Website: bh-photo
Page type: customer-info-address
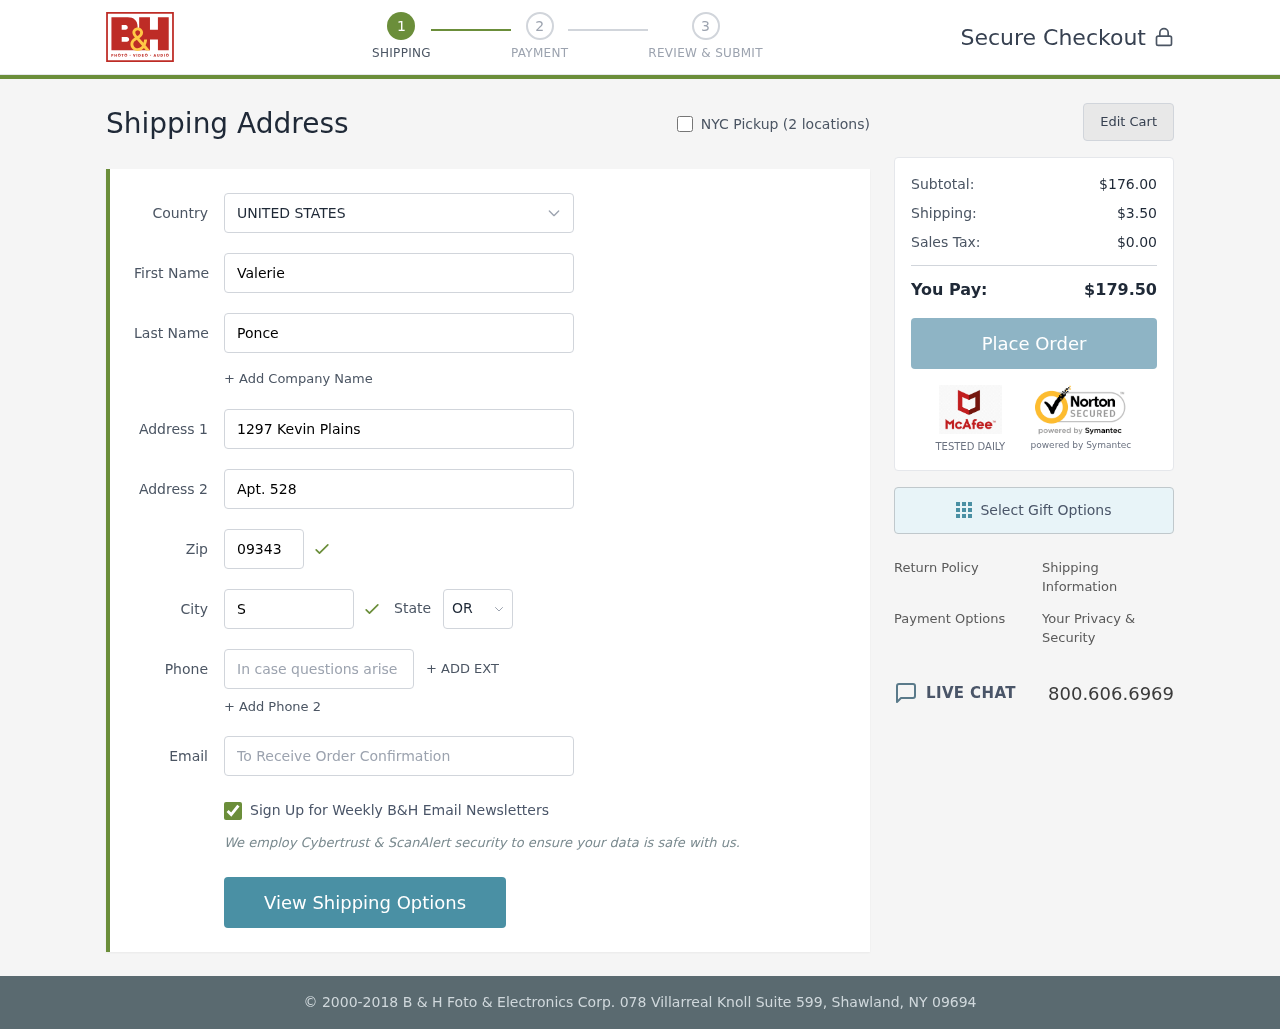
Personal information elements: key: PII_CITY
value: Smithtown
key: PII_COUNTRY
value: United States
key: PII_EMAIL
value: vponce@gmail.com
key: PII_FIRSTNAME
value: Valerie
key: PII_LASTNAME
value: Ponce
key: PII_PHONE
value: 4184928195
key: PII_POSTCODE
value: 09343
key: PII_STATE_ABBR
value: OR
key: PII_STREET
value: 1297 Kevin Plains
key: PII_STREET2
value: Apt. 528
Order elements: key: ORDER_SUBTOTAL
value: $176.00
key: ORDER_SHIPPING_COST
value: $3.50
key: ORDER_TAX
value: $0.00
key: ORDER_TOTAL
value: $179.50